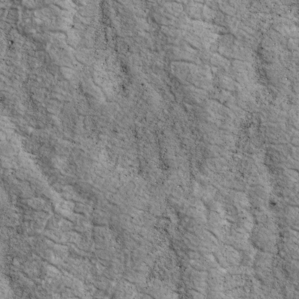
Label: non_frost